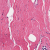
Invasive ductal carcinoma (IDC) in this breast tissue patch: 0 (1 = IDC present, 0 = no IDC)